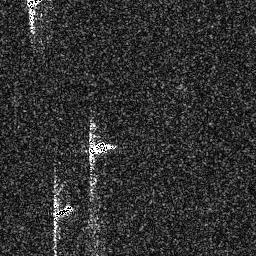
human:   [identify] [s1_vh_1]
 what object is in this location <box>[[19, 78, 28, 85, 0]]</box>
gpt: <ref>1 small ship at the bottom left</ref>